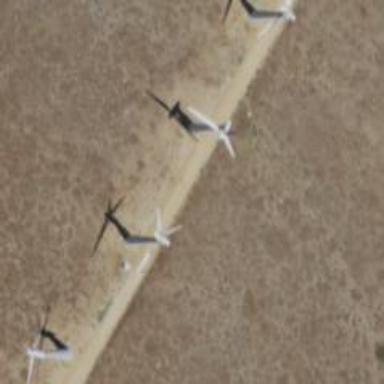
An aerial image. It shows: Wind power generator with wind turbines.